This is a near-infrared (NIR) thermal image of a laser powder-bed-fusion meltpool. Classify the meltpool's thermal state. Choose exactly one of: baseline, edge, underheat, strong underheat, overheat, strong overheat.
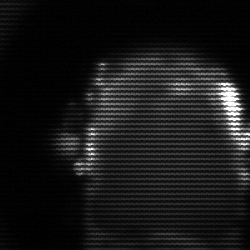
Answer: baseline